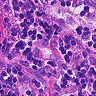
Metastatic tissue present: no